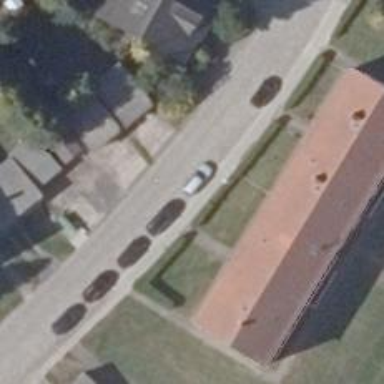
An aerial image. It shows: Residential road with sidewalks on both sides.